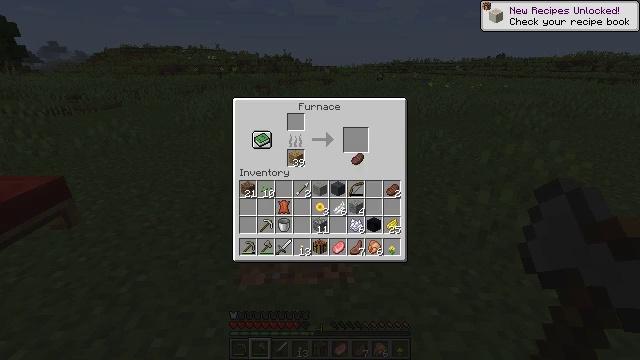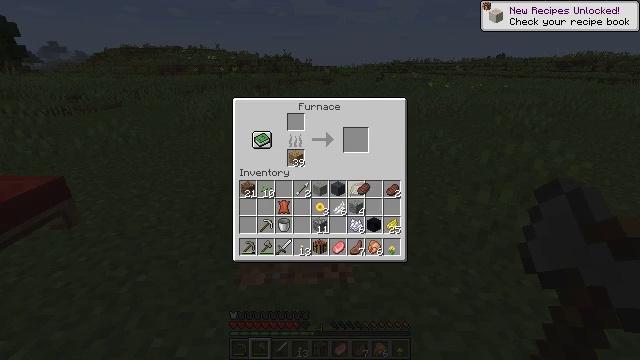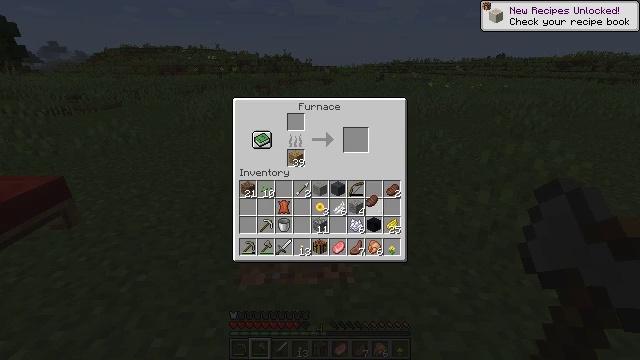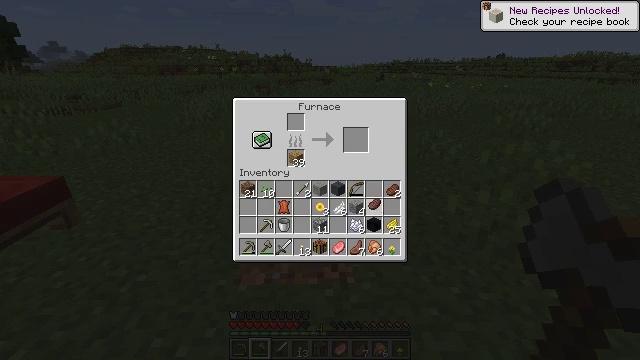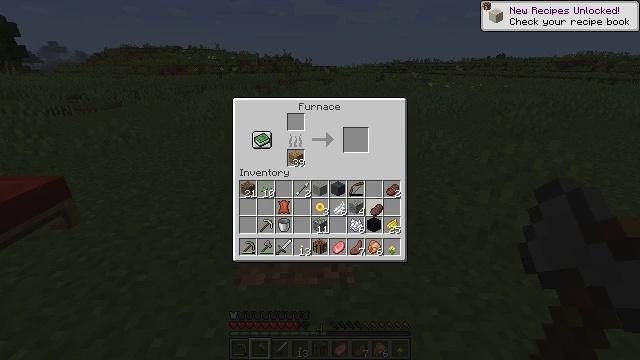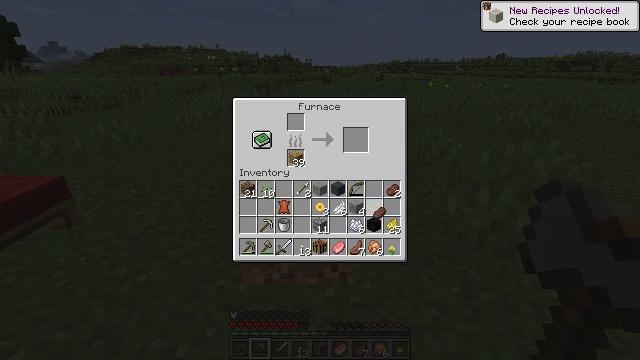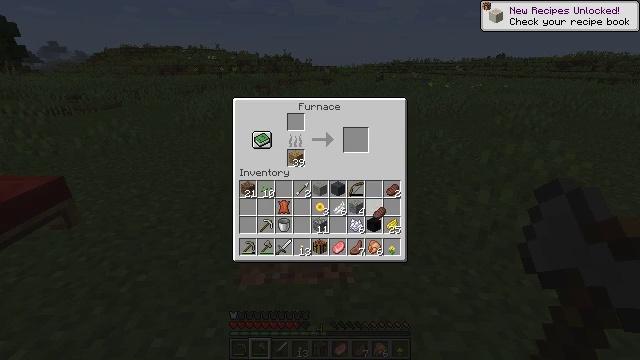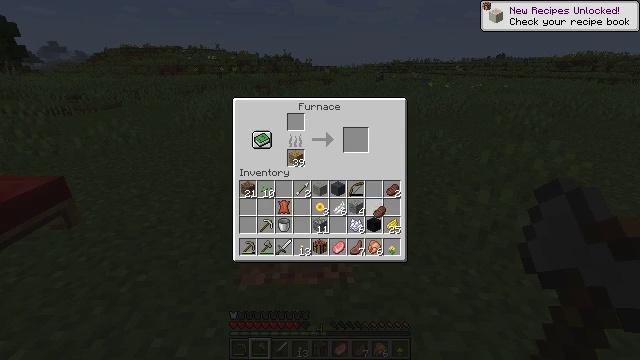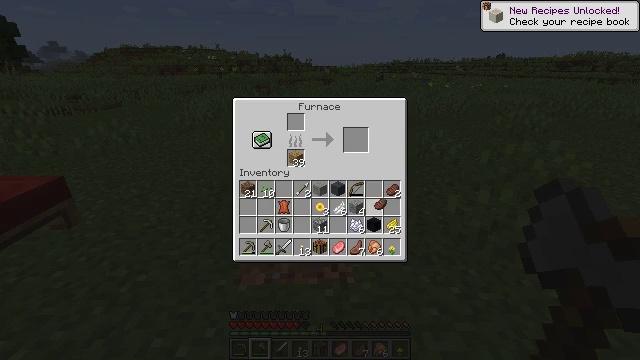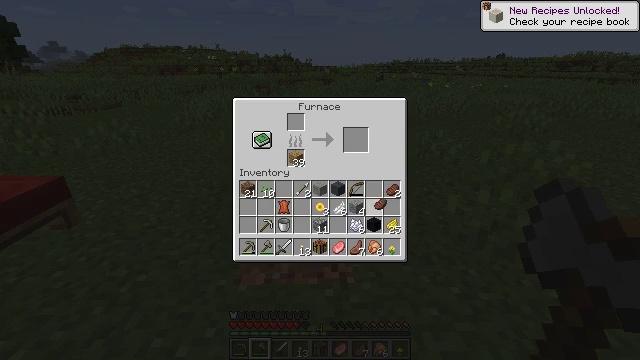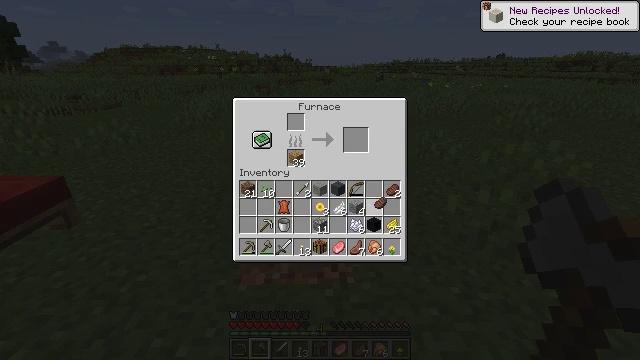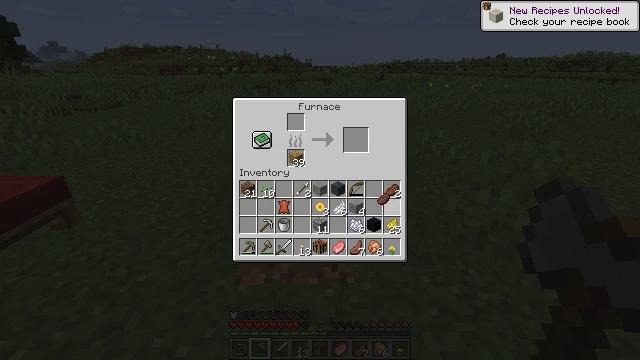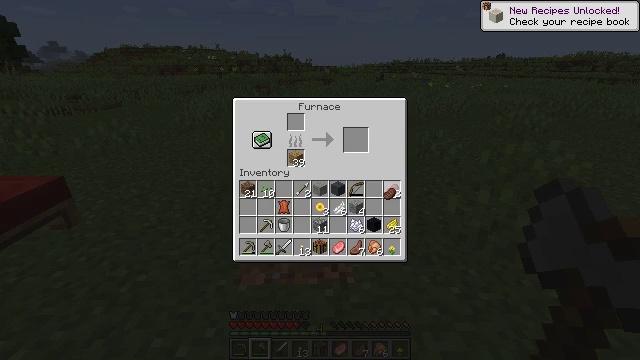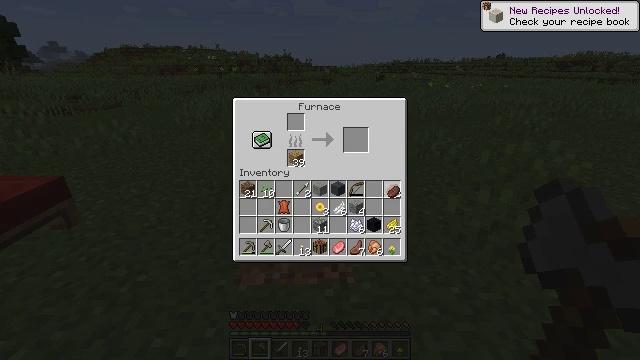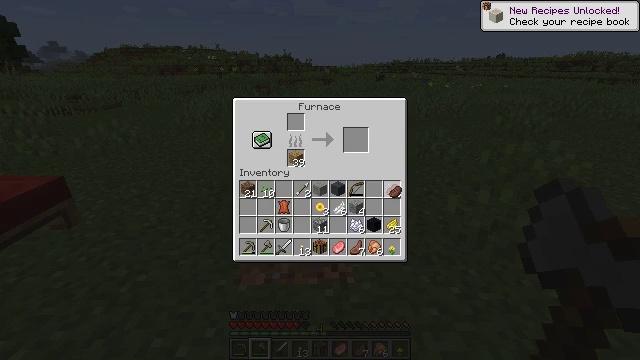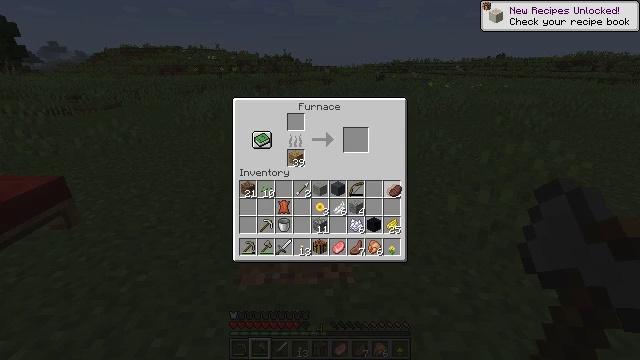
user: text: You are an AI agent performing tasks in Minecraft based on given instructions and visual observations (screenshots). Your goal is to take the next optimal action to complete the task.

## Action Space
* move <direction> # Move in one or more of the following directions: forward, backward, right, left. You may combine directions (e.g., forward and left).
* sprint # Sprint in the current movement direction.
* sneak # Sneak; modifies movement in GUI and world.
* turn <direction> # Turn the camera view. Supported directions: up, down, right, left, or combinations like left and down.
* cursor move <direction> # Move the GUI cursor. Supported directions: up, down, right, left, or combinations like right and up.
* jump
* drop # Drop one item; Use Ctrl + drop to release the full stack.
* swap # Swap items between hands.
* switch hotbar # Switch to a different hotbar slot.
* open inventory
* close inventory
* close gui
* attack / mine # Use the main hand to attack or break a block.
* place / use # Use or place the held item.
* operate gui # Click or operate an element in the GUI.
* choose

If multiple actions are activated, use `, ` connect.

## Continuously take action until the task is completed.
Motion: motion action
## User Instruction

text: Mine the red bed from the ground.
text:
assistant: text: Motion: cursor move down, open gui
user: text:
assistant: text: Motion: cursor move right and down
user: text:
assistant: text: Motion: no_op
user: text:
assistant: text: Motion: no_op
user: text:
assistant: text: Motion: no_op
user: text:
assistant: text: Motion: no_op
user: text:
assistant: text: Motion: no_op
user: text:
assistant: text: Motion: cursor move up
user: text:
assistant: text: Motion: no_op
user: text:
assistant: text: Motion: no_op
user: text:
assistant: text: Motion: no_op
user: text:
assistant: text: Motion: no_op
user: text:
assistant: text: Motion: no_op
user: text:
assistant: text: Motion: no_op
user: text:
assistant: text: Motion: no_op
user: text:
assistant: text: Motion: operate gui
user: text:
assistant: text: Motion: operate gui
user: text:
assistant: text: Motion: operate gui
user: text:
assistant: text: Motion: no_op
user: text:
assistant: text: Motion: no_op
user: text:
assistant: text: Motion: cursor move left
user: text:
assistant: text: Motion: cursor move left
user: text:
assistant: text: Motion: cursor move left
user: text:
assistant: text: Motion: cursor move left
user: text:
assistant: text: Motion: cursor move left
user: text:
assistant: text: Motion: cursor move down
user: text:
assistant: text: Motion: cursor move right and down
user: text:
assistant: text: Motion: cursor move right
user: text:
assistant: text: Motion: no_op
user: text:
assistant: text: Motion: no_op